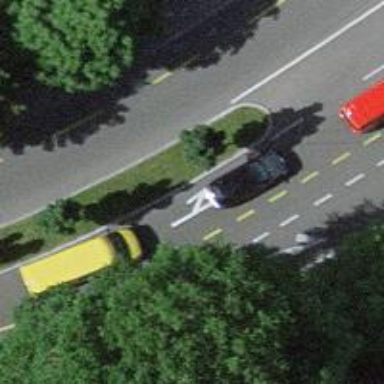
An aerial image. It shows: Secondary road with advisory cycle lane. The road surface is asphalt.